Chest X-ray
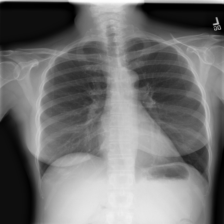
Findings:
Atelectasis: negative
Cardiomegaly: negative
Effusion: negative
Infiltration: negative
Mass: negative
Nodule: negative
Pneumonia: negative
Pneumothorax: negative
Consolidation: negative
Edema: negative
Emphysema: negative
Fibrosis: negative
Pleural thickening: negative
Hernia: negative